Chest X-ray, PA view. Patient: 49 years old, sex F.
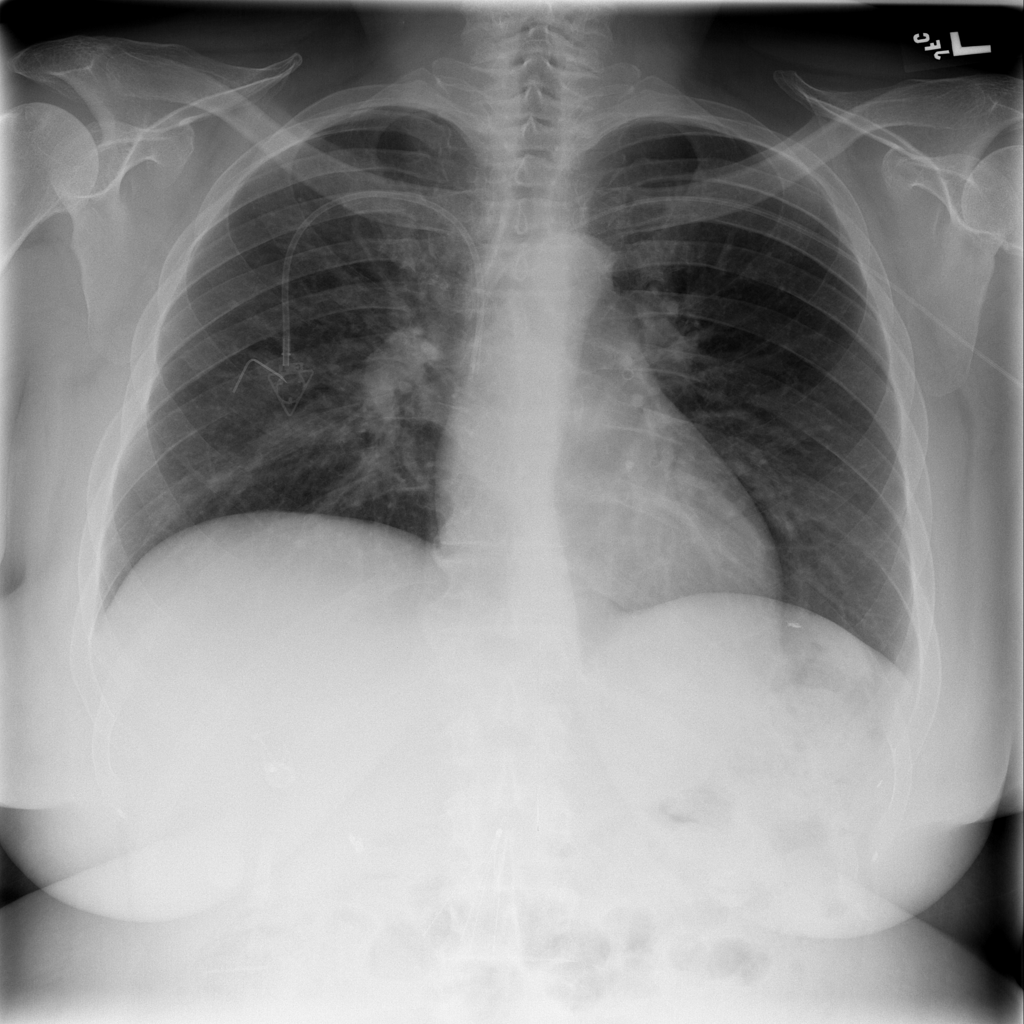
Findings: No Finding